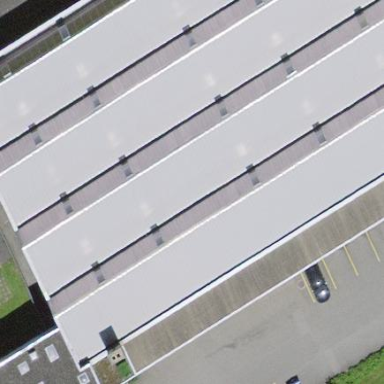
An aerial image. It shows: Industrial building.